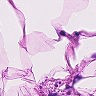
Metastatic tissue present: no